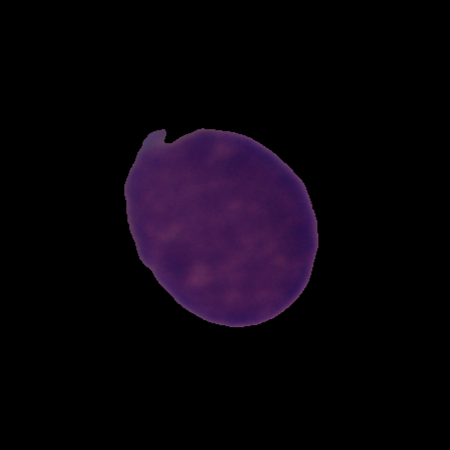
Label: cancer